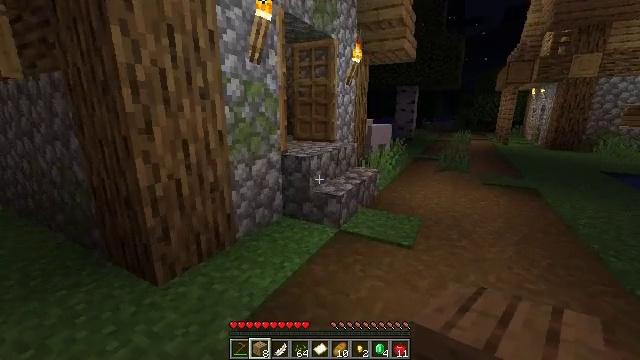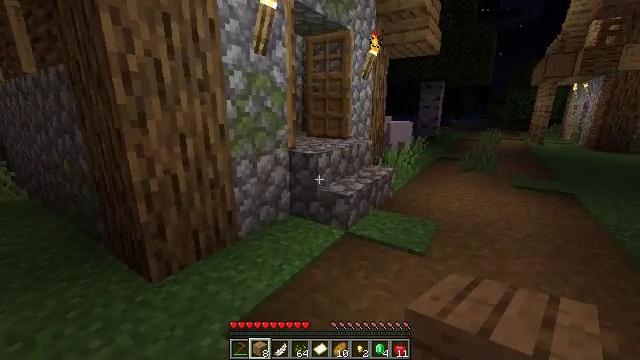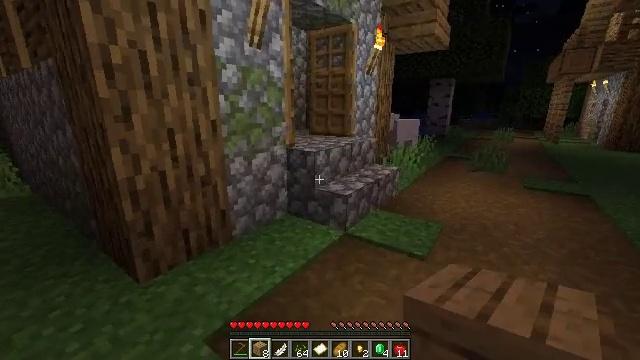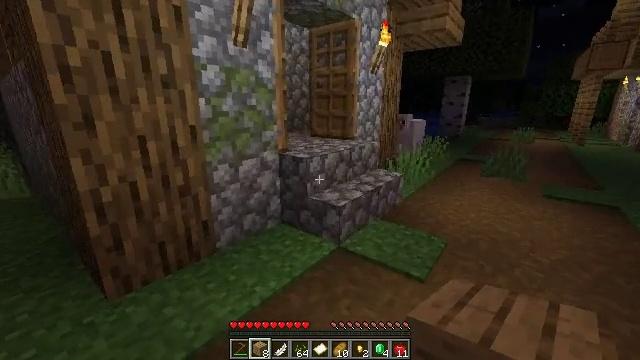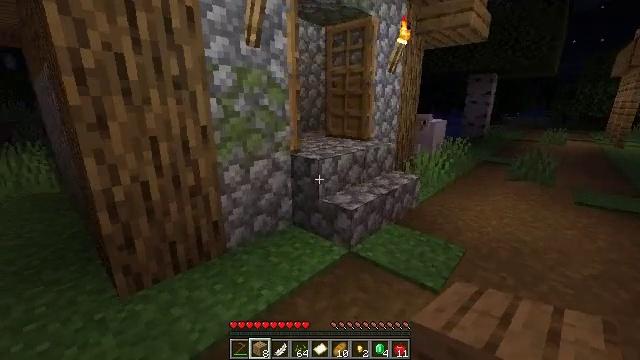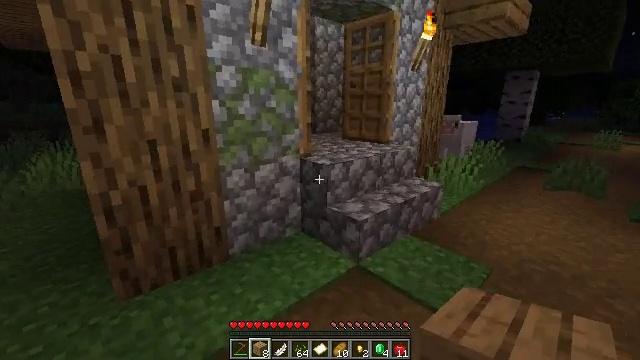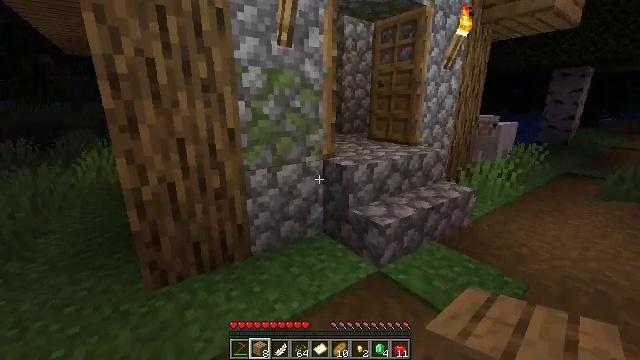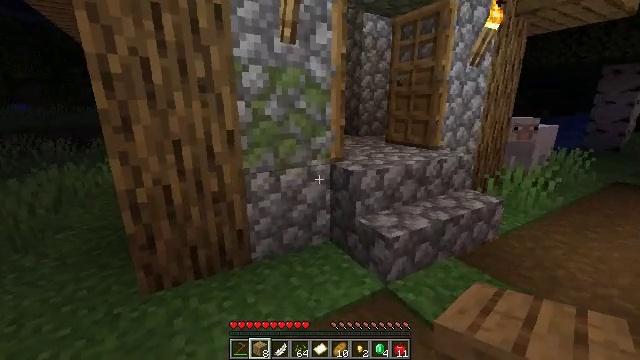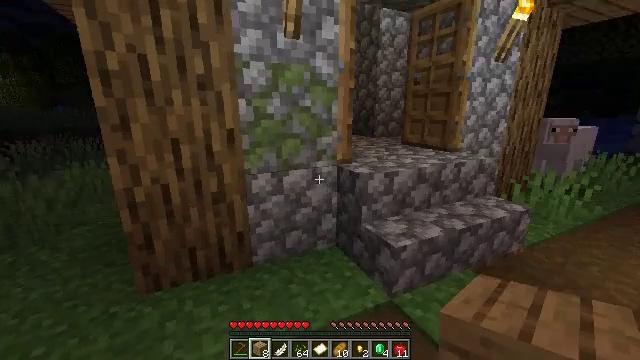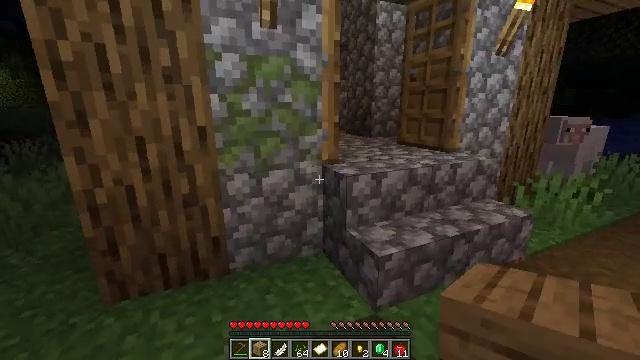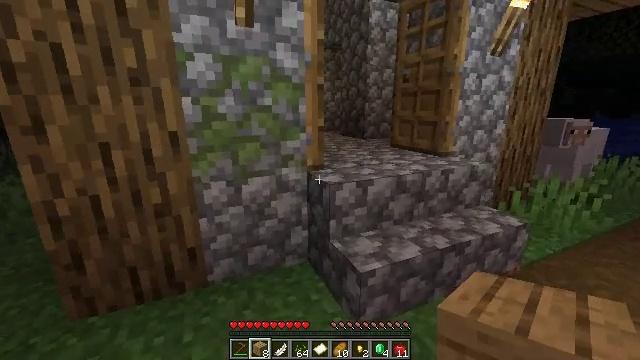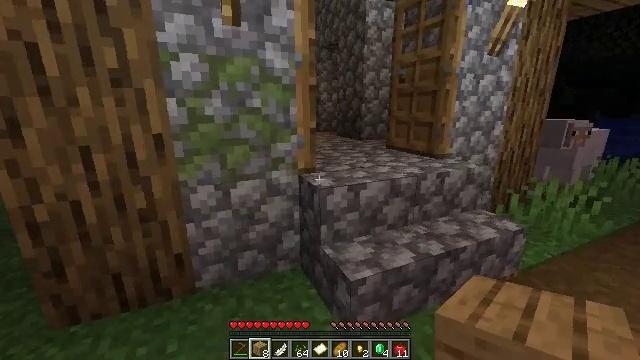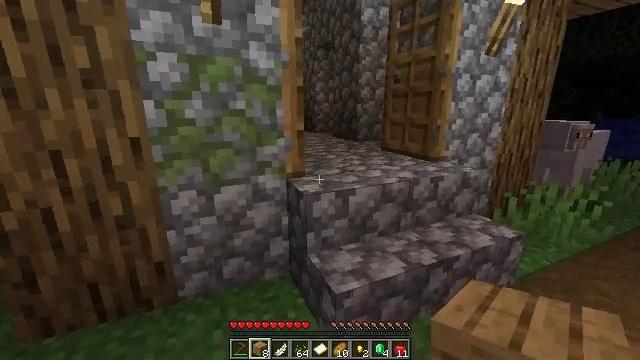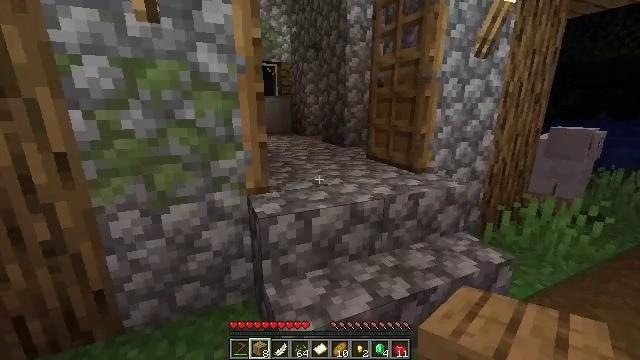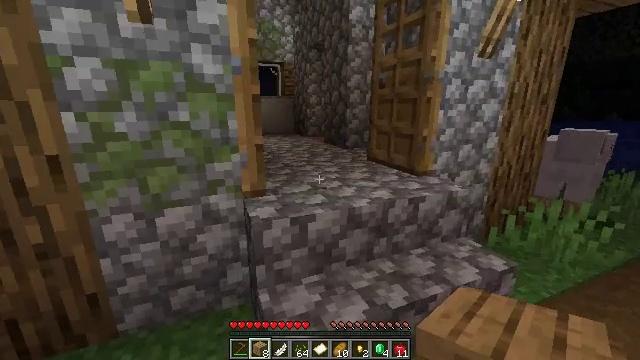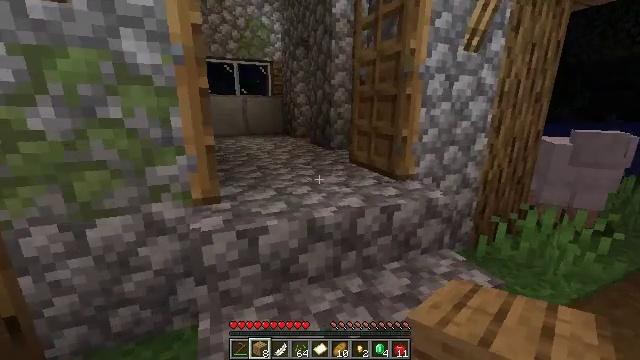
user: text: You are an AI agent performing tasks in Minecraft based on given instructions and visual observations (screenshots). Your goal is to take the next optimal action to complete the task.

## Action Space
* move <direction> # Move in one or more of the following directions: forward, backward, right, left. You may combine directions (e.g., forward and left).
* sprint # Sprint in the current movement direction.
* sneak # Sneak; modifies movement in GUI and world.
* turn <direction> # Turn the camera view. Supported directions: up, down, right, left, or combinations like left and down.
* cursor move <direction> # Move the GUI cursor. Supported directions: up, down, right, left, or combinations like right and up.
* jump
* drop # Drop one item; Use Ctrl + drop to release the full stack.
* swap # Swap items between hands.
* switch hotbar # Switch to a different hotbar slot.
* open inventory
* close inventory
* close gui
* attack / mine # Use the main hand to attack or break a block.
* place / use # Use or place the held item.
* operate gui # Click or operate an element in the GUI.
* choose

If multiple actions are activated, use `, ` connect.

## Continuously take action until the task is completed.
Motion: motion action
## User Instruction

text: Gather yellow wool from a structure.
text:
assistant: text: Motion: move forward and move right, turn left
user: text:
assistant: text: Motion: move forward and move right, turn left
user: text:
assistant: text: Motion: move forward and move right, turn left
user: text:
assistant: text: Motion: move forward and move right, turn left
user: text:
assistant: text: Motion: move forward and move right, turn left
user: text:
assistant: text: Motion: move forward and move right, turn left
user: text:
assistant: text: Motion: move forward and move right, turn left
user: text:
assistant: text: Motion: move forward and move right, turn left
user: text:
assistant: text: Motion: move forward and move right, turn left
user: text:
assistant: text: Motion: move forward and move right
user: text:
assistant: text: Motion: move forward and move right
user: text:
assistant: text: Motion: move forward and move right
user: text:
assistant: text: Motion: move forward and move right
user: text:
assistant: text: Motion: move forward and move right, turn left
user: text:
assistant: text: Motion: move forward and move right
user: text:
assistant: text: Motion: move forward and move right
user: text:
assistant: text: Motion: move forward and move right
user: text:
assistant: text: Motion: move forward and move right, turn left
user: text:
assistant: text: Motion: move forward, turn left
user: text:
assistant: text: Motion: move forward, turn left and up
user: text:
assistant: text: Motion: move forward, turn left
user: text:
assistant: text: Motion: no_op
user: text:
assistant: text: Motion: no_op
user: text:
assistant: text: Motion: no_op
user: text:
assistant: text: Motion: no_op
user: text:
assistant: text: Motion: no_op
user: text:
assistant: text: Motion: no_op
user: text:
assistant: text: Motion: no_op
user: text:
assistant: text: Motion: no_op
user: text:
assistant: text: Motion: turn right